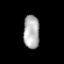
Tissue: prostate
Cell type: T cells
Senescence score: 0.7856
Nuclear area (px): 529
Mean DAPI intensity: 173.866